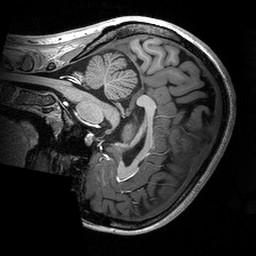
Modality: T1w
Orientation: sagittal
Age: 20
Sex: female
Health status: healthy
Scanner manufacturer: siemens
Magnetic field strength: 3 T
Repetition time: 2.53 s
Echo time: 0.00288 s